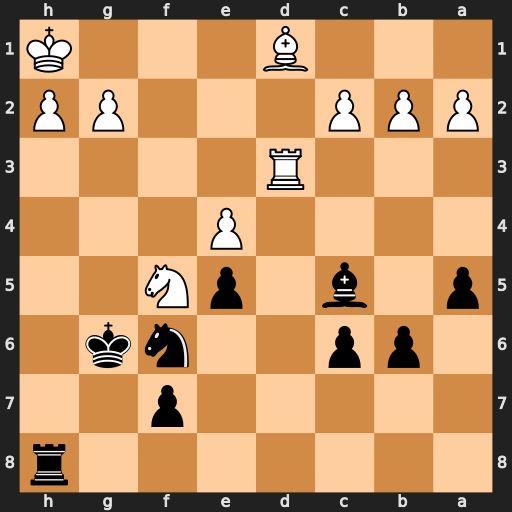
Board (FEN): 7r/5p2/1pp2nk1/p1b1pN2/4P3/3R4/PPP3PP/3B3K
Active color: b
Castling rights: -
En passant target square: -
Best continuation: Nxe4 g4 Nf2+ Kg2 Nxd3